Brain MRI, t2w sequence, axial 2D slice.
Patient: age 29, sex M, weight 78 kg, height 1.78 m
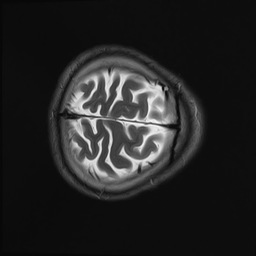